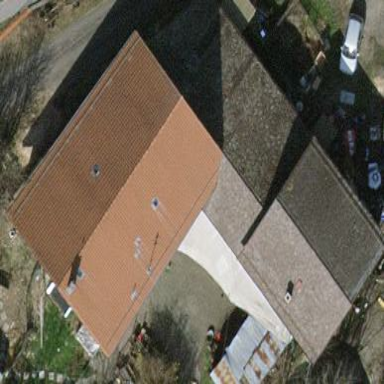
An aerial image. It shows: Gabled roof farm building.